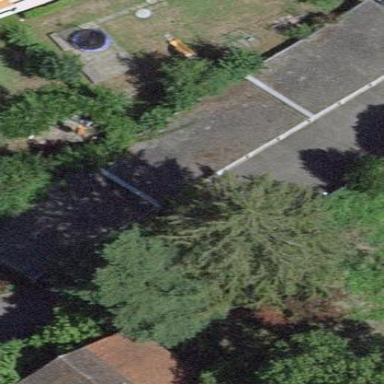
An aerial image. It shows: Group of garages.